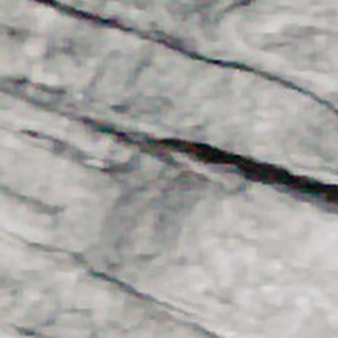
Label: other